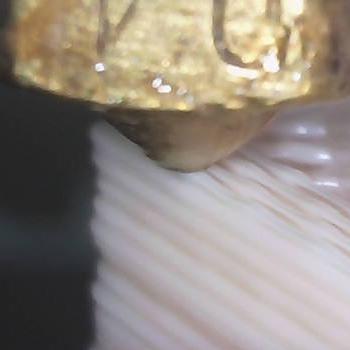
Flow rate: 33%